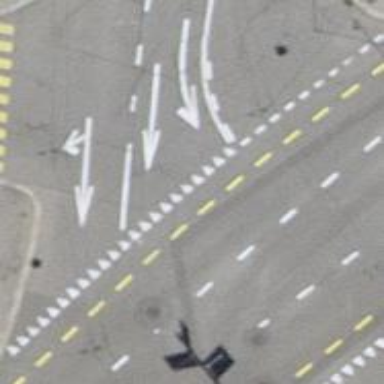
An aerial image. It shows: Tertiary road with asphalt surface and trolley wires.